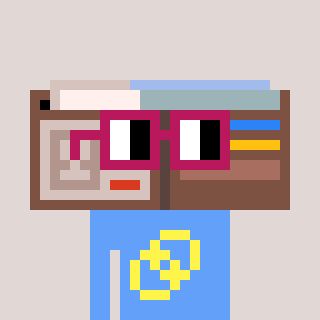
a pixel art character with square dark red glasses, a wallet-shaped head and a blue-colored body on a warm background